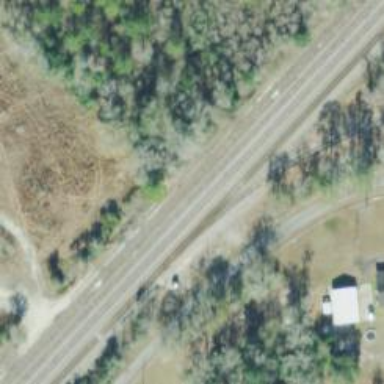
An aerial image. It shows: Railway track.